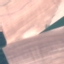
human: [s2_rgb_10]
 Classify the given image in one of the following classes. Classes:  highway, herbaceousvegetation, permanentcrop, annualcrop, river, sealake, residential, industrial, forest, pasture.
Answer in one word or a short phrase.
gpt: AnnualCrop